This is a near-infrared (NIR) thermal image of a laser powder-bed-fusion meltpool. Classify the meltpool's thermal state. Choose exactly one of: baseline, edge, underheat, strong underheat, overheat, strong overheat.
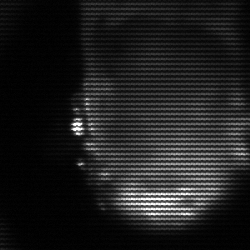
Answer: baseline